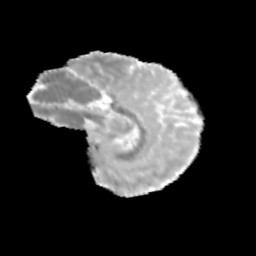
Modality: MD
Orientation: sagittal
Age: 9
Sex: male
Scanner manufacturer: siemens
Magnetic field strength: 3 T
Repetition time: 3.8 s
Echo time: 0.07 s